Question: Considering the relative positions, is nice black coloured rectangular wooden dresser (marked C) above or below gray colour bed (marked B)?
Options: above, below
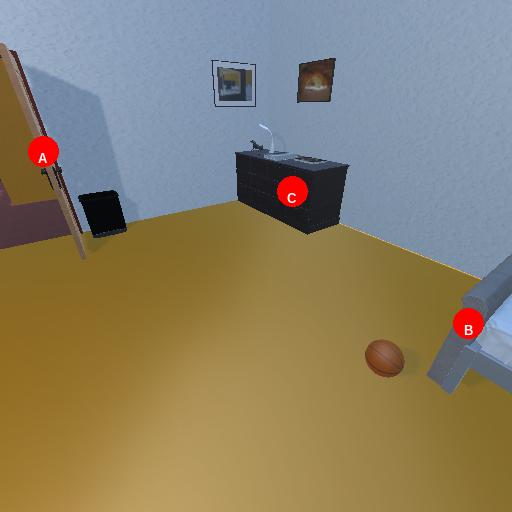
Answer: above